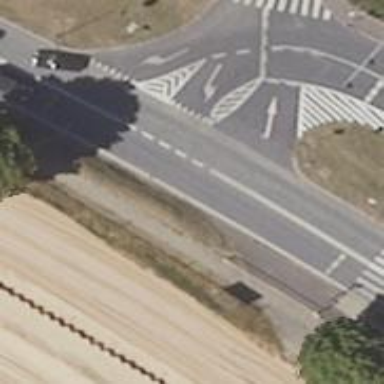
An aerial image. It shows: Road with traffic signals.